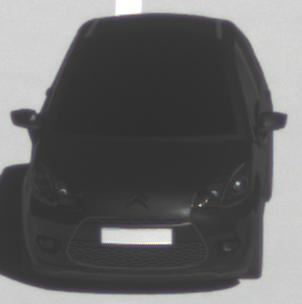
Make: Citroen
Model: C3 1.1
Detailed model: C3 (II)
Model produced from: 2010/01
Model produced until: 2012/03
Doors: 5
Color: black
Road condition: dry road
Daytime: midday
Contrast: high contrast